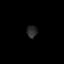
Tissue: skin
Cell type: Others
Senescence score: 0.2167
Nuclear area (px): 123
Mean DAPI intensity: 41.902